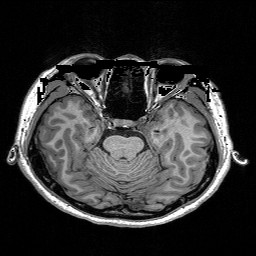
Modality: T1w
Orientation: coronal